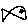
Label: fish